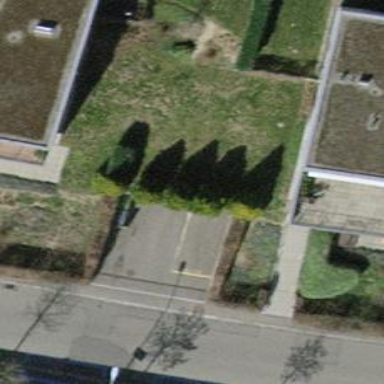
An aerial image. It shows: Retaining wall.